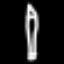
Label: pencil